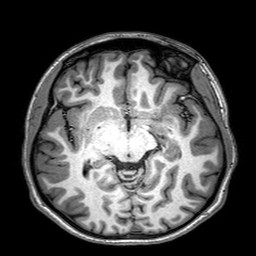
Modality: T1w
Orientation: coronal
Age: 22
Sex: female
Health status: healthy
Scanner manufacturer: philips
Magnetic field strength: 3 T